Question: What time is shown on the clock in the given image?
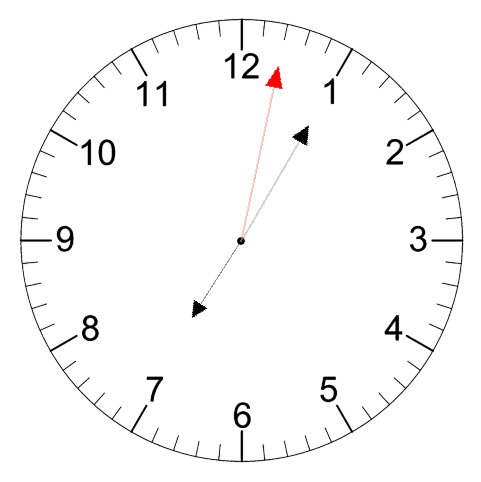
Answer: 07:05:02